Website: macys
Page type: customer-info-address
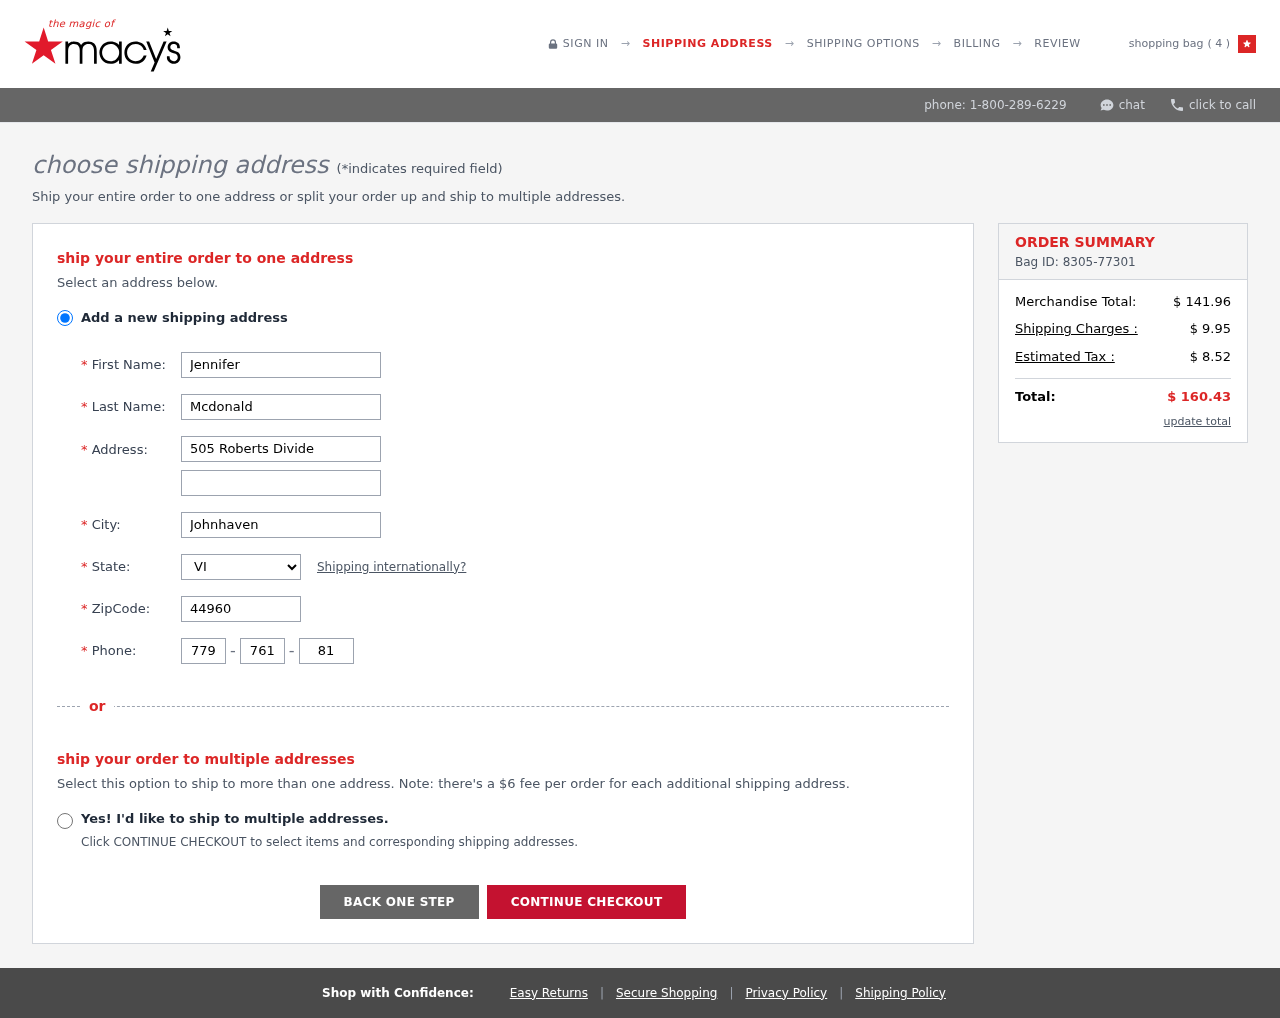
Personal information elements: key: PII_CITY
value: Johnhaven
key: PII_FIRSTNAME
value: Jennifer
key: PII_LASTNAME
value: Mcdonald
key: PII_PHONE_AREA
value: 779
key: PII_PHONE_PREFIX
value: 761
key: PII_PHONE_SUFFIX
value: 8192
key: PII_POSTCODE
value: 44960
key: PII_STATE_ABBR
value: VI
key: PII_STREET
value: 505 Roberts Divide
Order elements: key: ORDER_NUM_ITEMS
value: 4
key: ORDER_ID
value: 8305-77301
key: ORDER_SUBTOTAL
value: $ 141.96
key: ORDER_SHIPPING_COST
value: $ 9.95
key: ORDER_TAX
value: $ 8.52
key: ORDER_TOTAL
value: $ 160.43